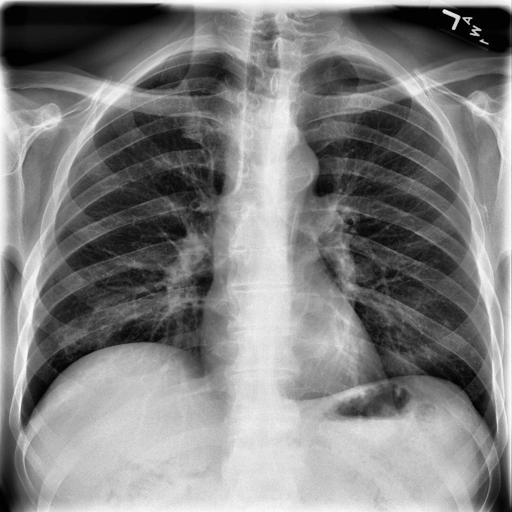
Finding: NORMAL